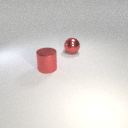
large red metal cylinder in front of large red metal sphere